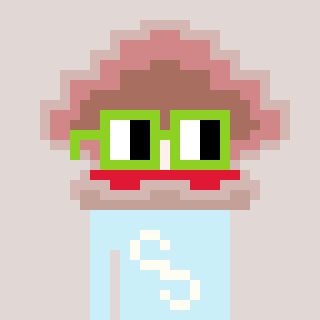
a pixel art character with square light green glasses, a oyster-shaped head and a cold-colored body on a warm background